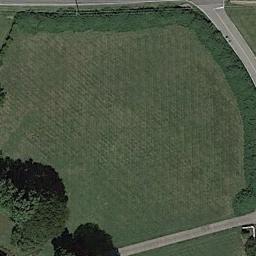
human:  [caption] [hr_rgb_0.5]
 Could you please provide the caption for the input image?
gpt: The entire image is dominated by grass .

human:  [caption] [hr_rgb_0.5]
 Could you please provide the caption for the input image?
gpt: Some trees are on the meadow .

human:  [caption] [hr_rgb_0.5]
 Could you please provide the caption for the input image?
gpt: This meadow with a striped texture is surrounded by some trees .

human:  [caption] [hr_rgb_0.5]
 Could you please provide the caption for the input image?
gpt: The green rectangular lawn is surrounded by green trees and there is a road next to it .

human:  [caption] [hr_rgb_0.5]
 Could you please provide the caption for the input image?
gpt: There are some trees and roads around the green meadow .